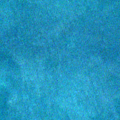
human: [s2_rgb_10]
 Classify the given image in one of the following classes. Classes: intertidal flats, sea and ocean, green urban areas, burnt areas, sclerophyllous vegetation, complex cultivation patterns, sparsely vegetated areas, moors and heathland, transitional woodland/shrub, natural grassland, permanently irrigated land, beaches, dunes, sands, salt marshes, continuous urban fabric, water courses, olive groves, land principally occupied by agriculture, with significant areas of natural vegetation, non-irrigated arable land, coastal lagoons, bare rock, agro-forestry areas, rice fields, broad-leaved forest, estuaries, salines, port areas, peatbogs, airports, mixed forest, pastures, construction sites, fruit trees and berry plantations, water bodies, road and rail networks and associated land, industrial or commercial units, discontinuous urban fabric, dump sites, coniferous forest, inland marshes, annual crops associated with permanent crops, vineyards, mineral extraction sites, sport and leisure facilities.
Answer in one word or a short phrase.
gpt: sea and ocean